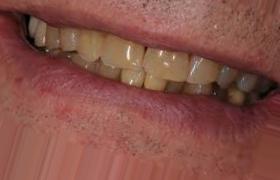
Condition: Tooth Discoloration